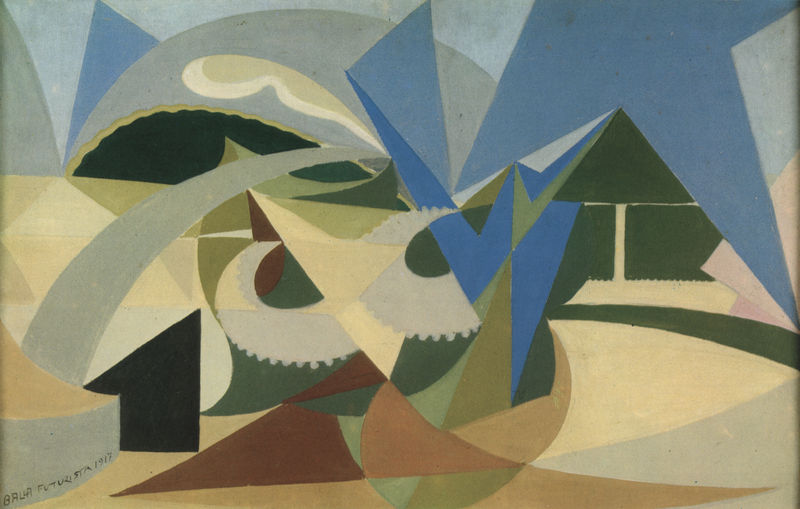
Titel: Linee forza di paesaggio + giardino
Künstler: Giacomo Balla
Standort: Roma
Institution: (Privatsammlung)
Schlagwörter: berg, blau, felsen, gemälde, himmel, schatten, weiß, dreieck, gelb, grün, komposition, kubismus, landschaft, ocker, sand, bewegung, braun, bunt, grau, schwarz, zeichnung, rot, beige, flächig, bild, signatur, wind, kreis, hellblau, schrift, bogen, italien, moderne, abstrakt, farben, fläche, flächen, gebirge, modern, formen, querformat, spitz, inschrift, abstraktion, collage, bögen, kurven, futurismus, maschine, eckig, linie, farbflächen, form, text, dynamik, kreise, ecken, kurve, geometrisch, zacken, gedeckt, palmen, pyramide, dreiecke, ungegenständlich, geometrie, preis, konstrukt, gerundet, eins, konstruktivismus, zahnräder, gezackt, zahnrad, expresionismus, splitter, halbkugel, konstruiert, balla, gesplittert, maleri, seltsam, formensprache, futurista, baua, dreiee´ck, futurimus, geomertrie, romben, techniss